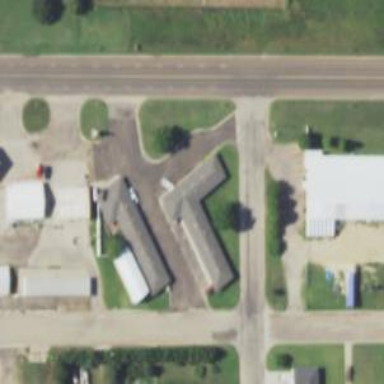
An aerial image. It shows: Commercial area featuring motel with the designation of "Motel".